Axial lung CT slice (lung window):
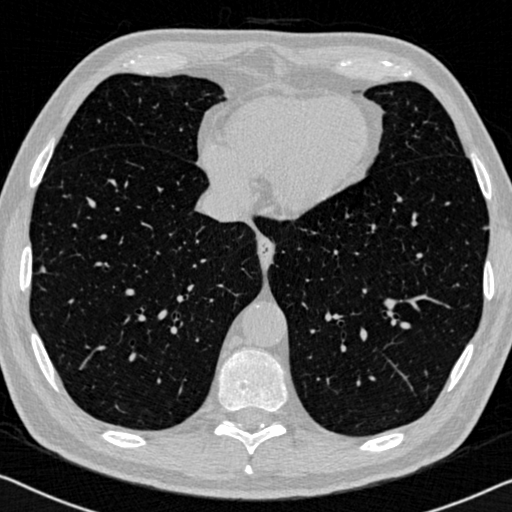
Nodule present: yes
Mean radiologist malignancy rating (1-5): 2.75